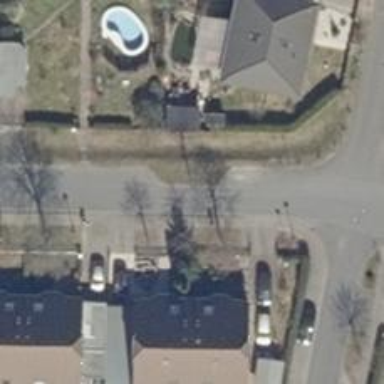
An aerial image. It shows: Traffic calming feature called choker.